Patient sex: M
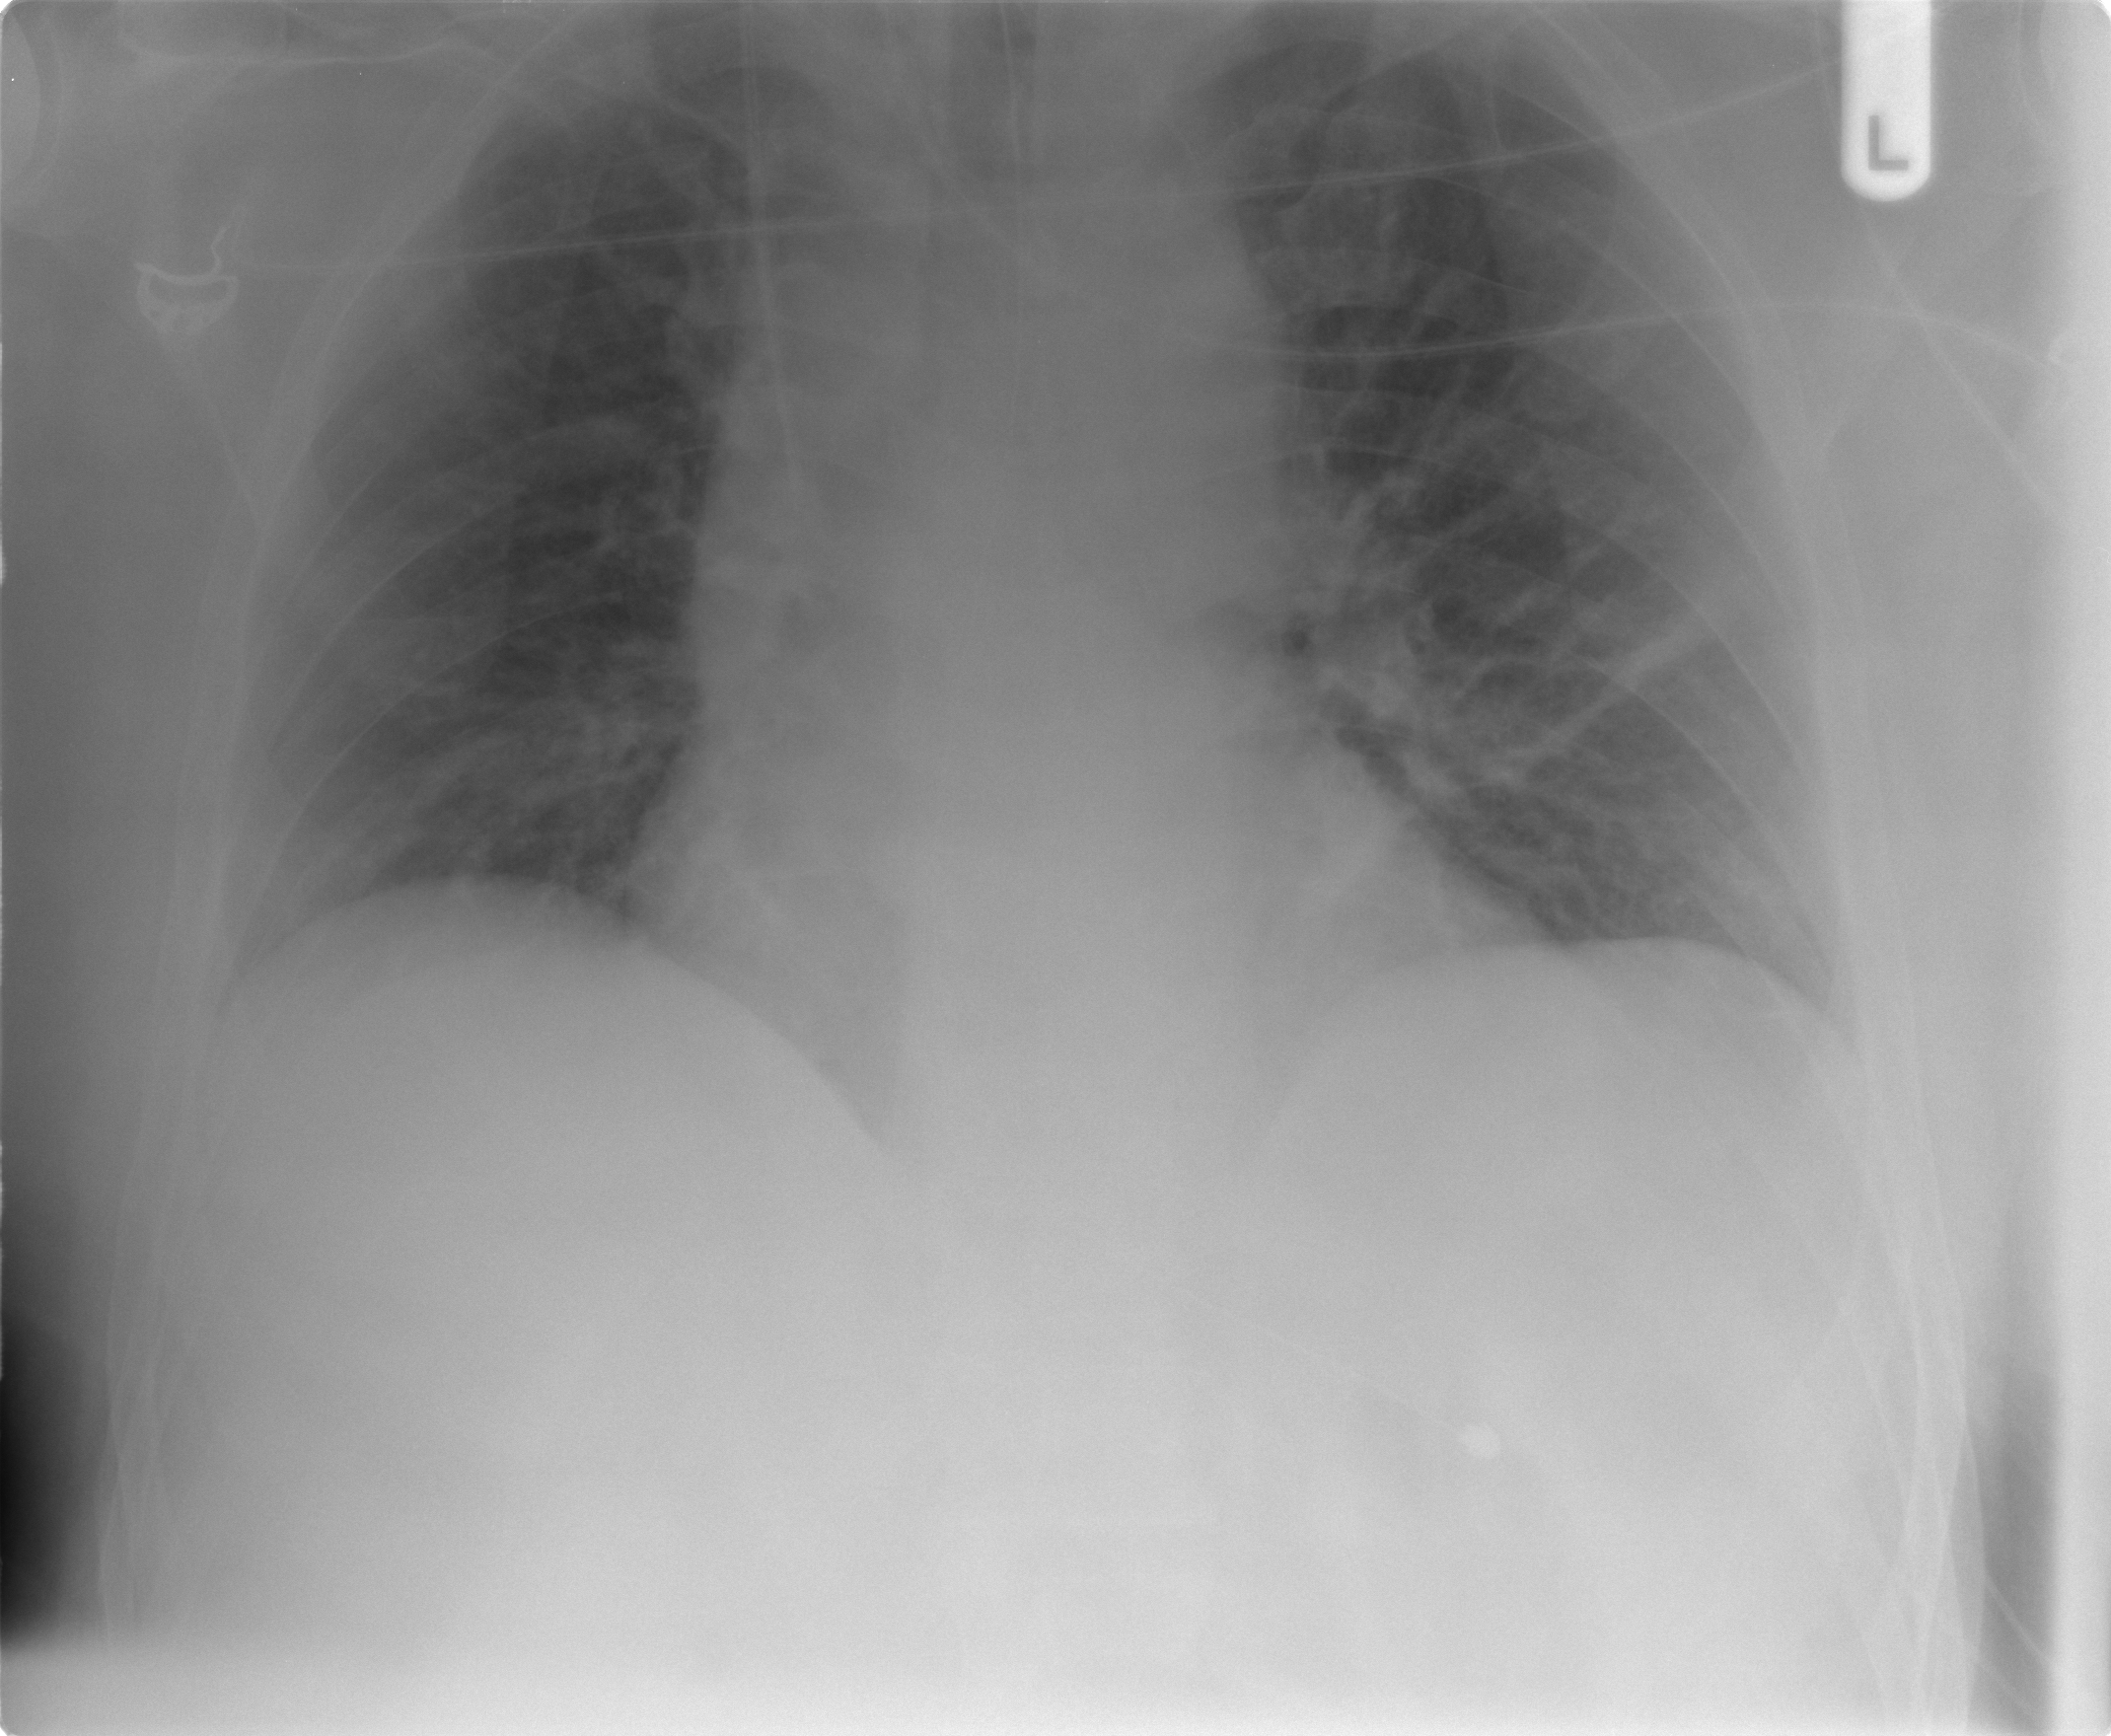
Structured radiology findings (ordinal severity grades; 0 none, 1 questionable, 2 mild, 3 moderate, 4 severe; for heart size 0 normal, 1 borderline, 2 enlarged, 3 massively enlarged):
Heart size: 0
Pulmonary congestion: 0
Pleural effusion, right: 0
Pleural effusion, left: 0
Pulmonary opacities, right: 0
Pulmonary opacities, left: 0
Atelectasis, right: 1
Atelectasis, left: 2